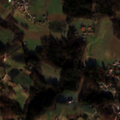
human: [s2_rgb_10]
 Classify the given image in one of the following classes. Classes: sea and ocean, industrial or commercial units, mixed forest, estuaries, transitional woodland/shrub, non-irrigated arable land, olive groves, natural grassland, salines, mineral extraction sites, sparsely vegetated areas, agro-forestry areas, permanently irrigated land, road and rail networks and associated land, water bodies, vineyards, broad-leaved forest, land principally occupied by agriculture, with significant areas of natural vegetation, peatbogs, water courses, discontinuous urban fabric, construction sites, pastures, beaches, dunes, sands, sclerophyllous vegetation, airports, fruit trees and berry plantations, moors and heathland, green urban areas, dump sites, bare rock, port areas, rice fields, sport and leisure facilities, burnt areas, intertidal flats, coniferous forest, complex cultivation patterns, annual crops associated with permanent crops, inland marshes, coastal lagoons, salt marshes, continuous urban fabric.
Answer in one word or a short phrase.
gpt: discontinuous urban fabric, pastures, complex cultivation patterns, mixed forest